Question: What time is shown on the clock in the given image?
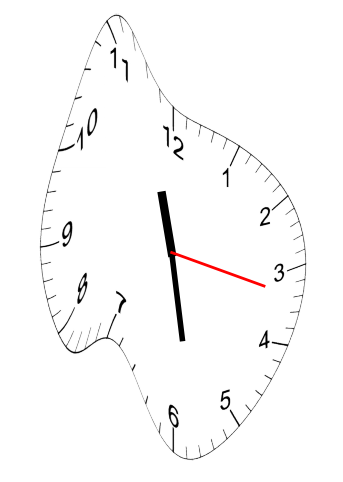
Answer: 11:28:17